Question: After some confusion with mixing use case and class diagrams, managed to clear some doubts and come up with the following class diagram. Felt more comfy with this than use case. Hope am not wrong. Would like some feedback on any errors and improvements on it. Thank you.
Question:
A new library has books, videos, and CDs that it loans to its users. All library material
has a unique identification number and a title. In addition, books have one or more authors,
videos have one producer and one or more actors, while CDs have one or more artists.
The library maintains one or more copies of each library item (book, video or CD). Copies of all
library material can be loaned to users. Reference-only material can only be loaned for a
maximum of two hours and can't be removed from the library. Other material can be loaned for
up to two weeks. For every loan, the library records the user, the loan date and time, and the
return date and time. For users, the library maintains their name, address and phone number.
Draw a class diagram for the description above.
Class Diagram: <URL>

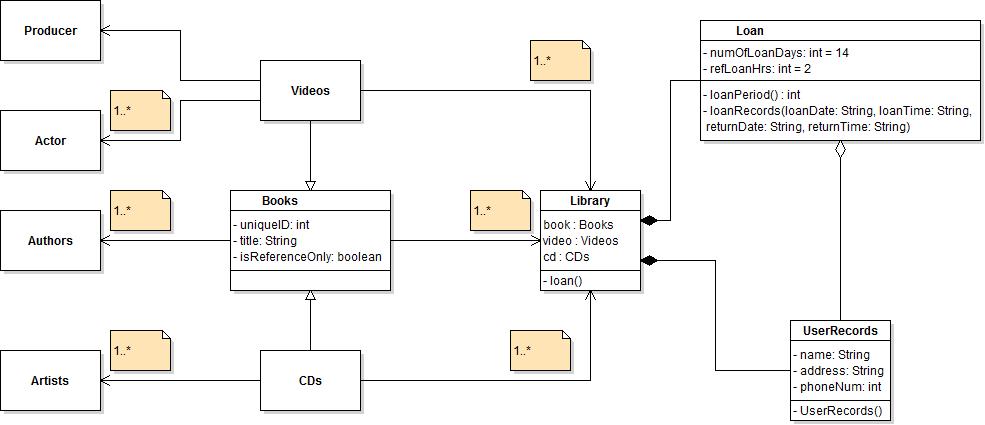
Answer: - - - - - - Write attributes inside blocks when they are of types not present on the diagram. If they are not, put their names on the opposite ends of the associations, near arrows. - You should use some empty diamonds on the left side.- - - - - -